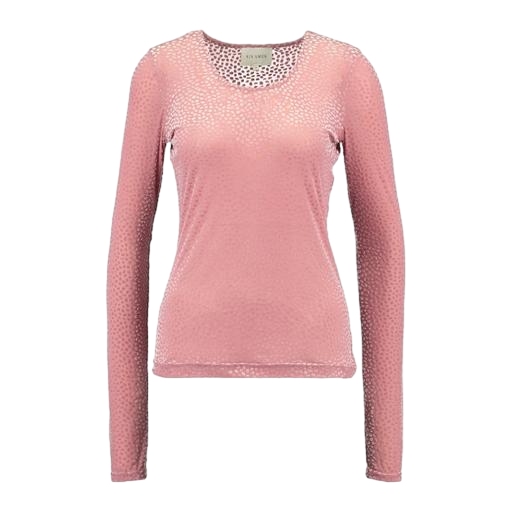
pink printed studded t-shirt only macy, pink long-sleeve t-shirt, long-sleeve top, white background